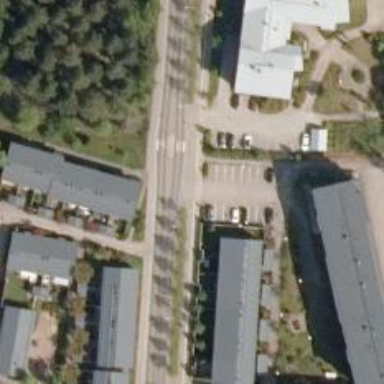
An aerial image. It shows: Asphalt footway.